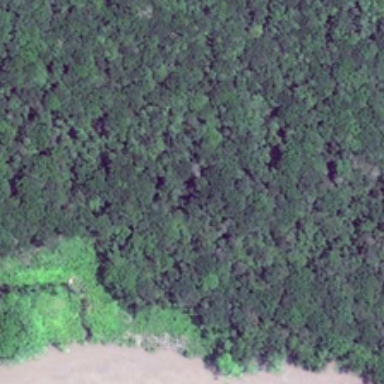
These trees grow very tall and lush .